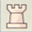
Piece: wR